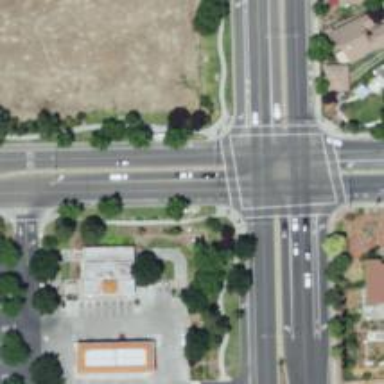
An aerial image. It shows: Marked road crossing.